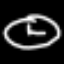
Label: clock